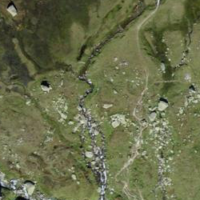
EUNIS habitat code: 26
Species observed at this site:
Kalmia procumbens